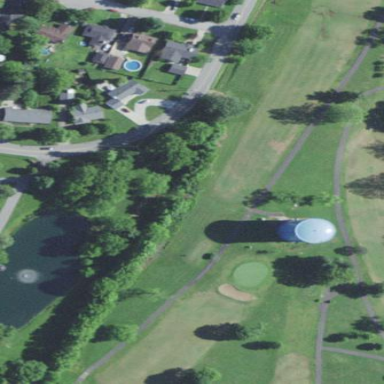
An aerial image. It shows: Golf fairway in the image.